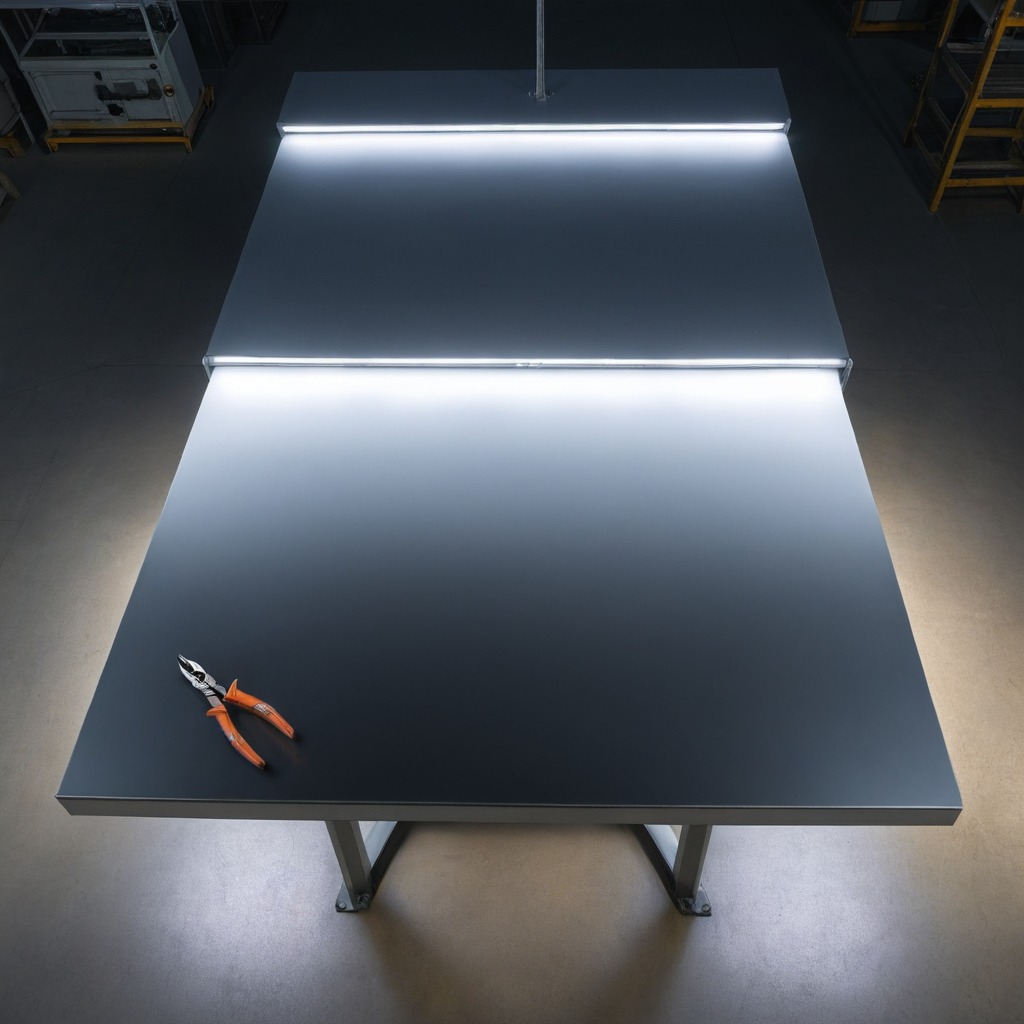
A plier is lying on the tabletop.